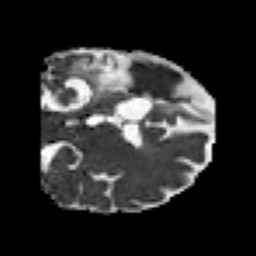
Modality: MD
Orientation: coronal
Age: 34
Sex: male
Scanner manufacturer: siemens
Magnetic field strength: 3 T
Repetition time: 7.3 s
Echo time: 0.087 s